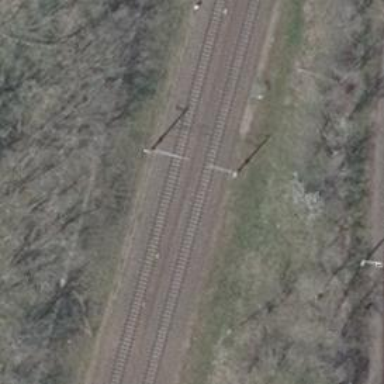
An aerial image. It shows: Milestone along the railway with catenary mast.